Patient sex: F
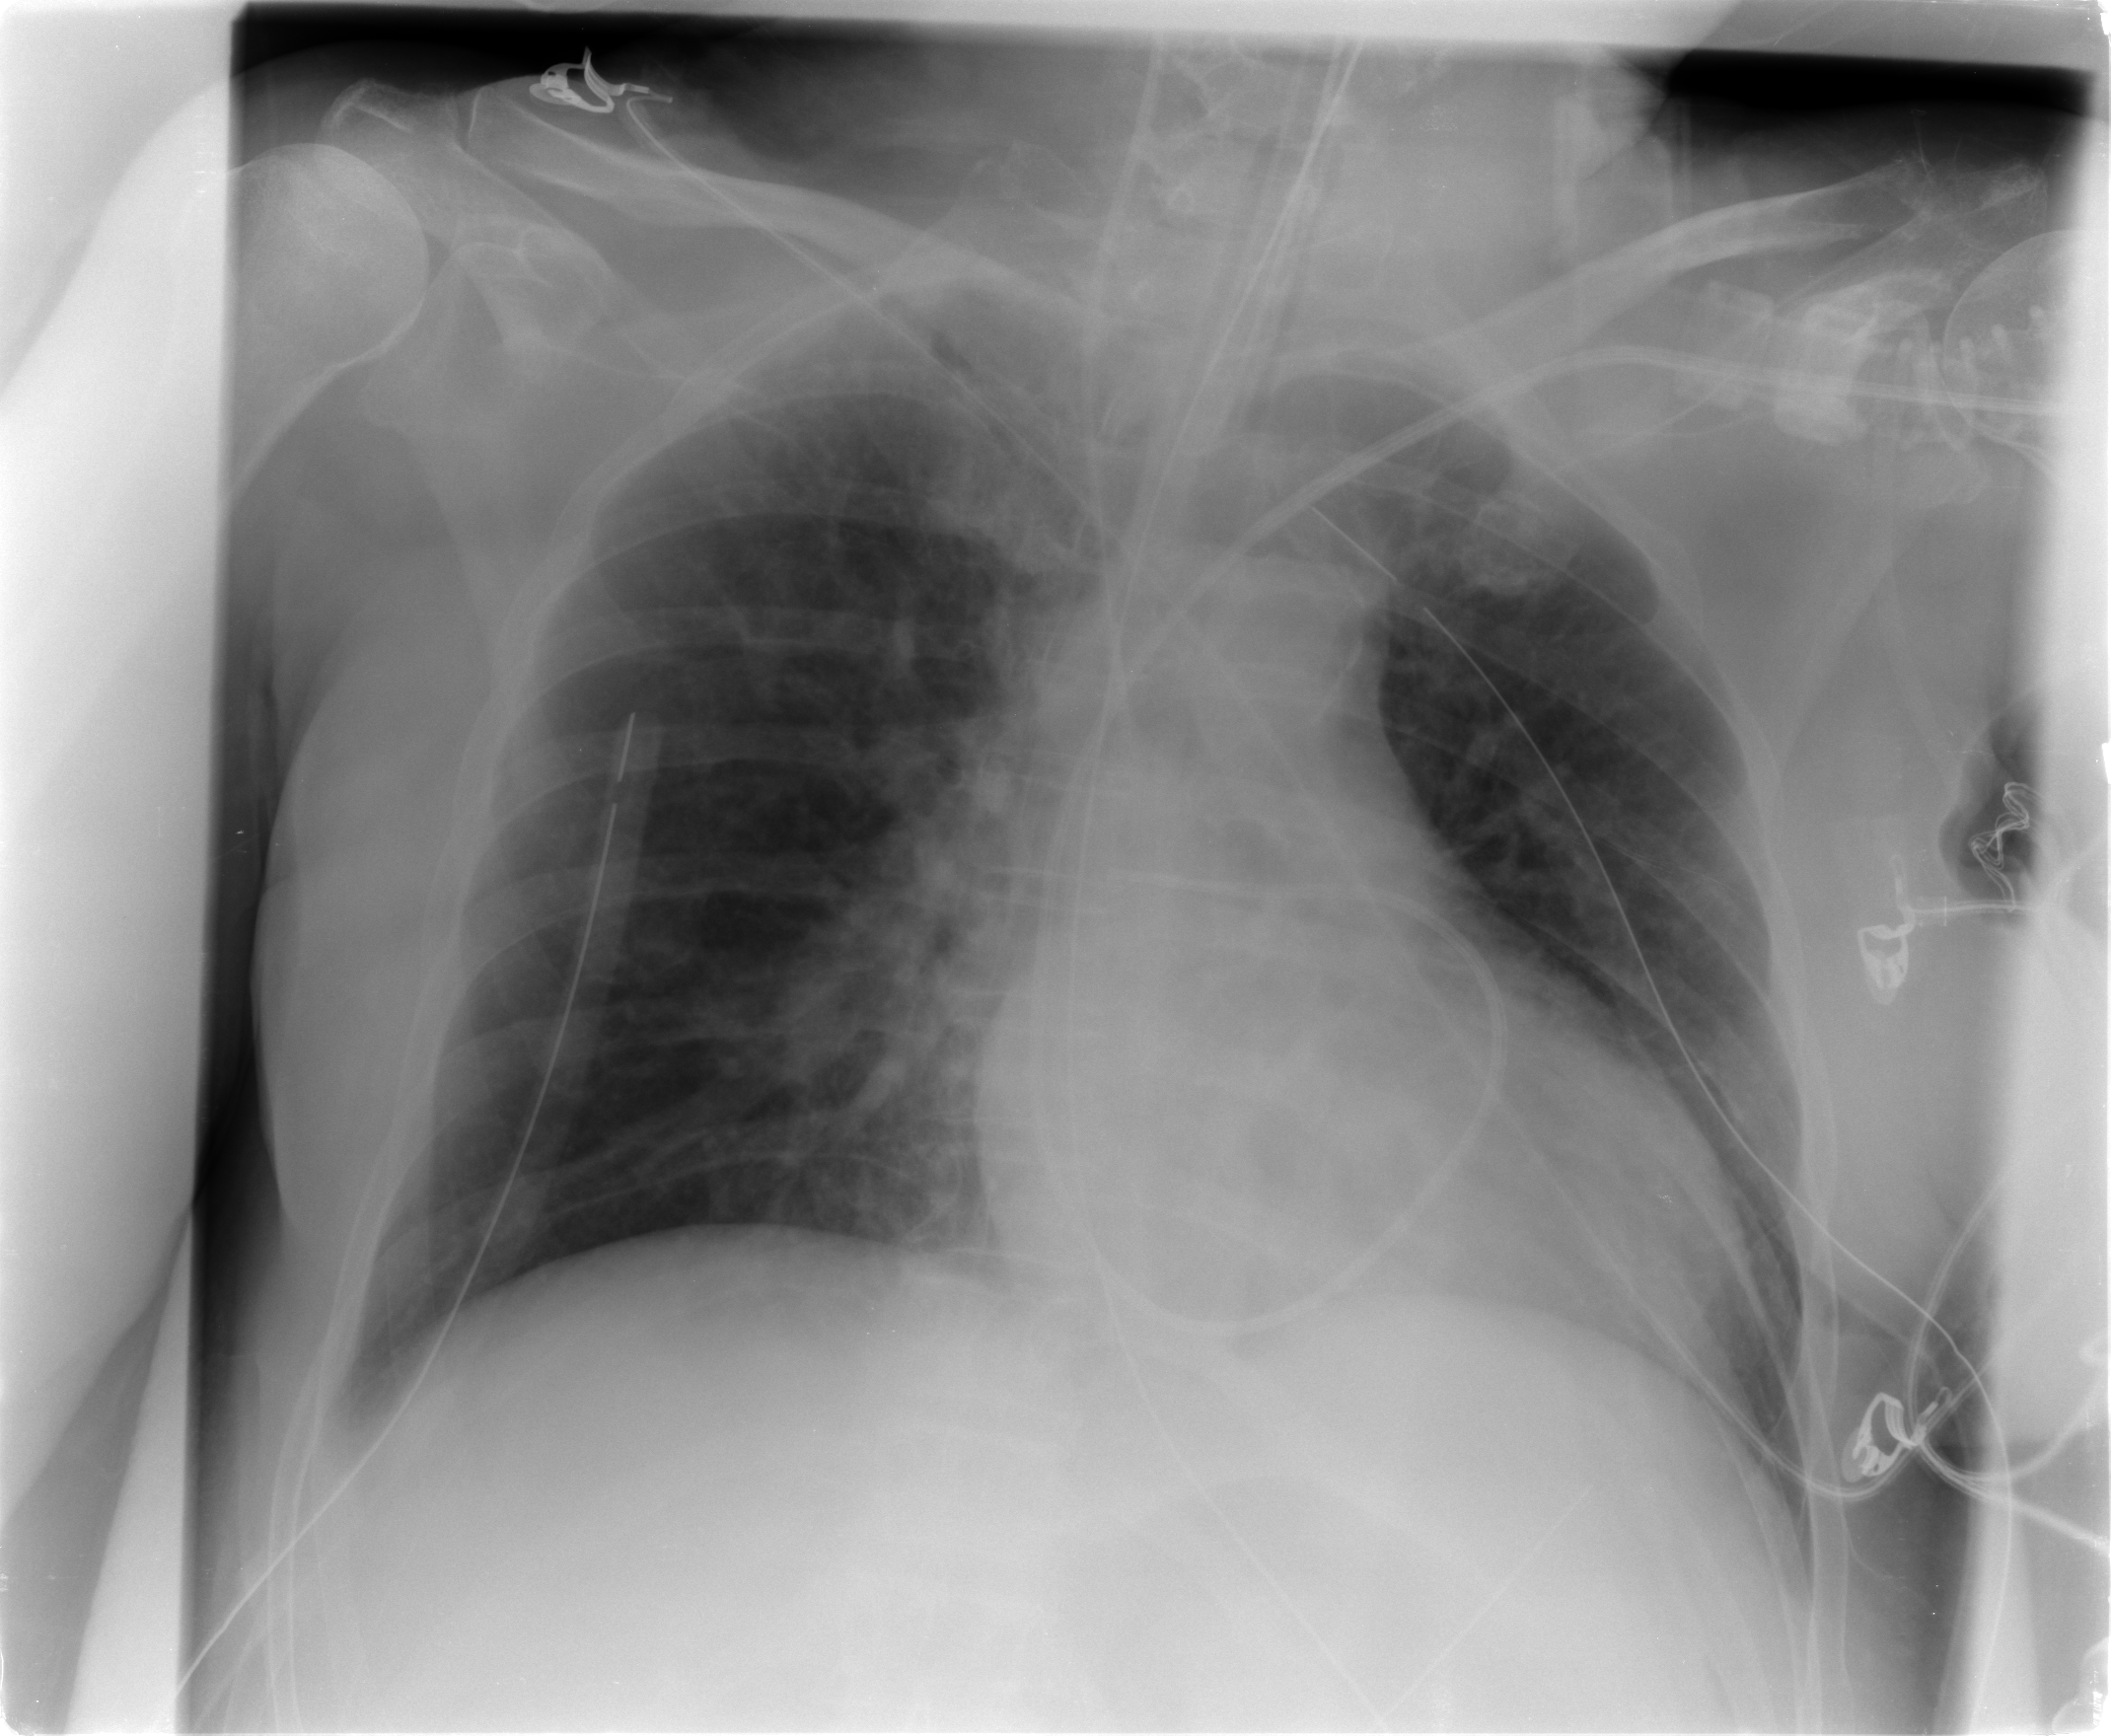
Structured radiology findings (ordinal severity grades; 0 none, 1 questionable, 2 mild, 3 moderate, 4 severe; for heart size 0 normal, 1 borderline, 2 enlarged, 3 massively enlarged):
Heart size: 0
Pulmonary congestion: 2
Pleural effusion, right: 0
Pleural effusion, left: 0
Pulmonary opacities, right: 1
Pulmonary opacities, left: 1
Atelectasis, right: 1
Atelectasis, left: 1